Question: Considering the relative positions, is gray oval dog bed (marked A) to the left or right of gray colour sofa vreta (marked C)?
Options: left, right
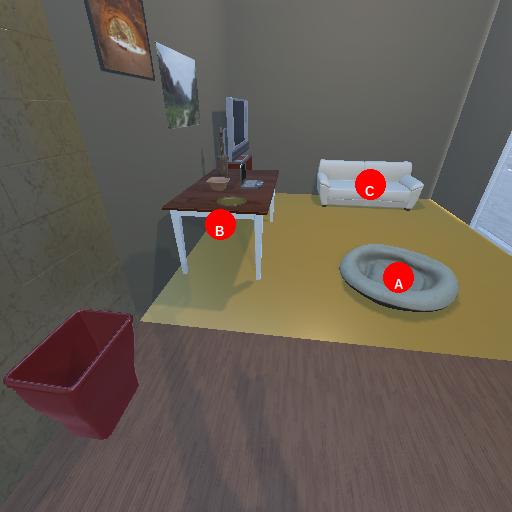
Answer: left